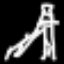
Label: The Eiffel Tower